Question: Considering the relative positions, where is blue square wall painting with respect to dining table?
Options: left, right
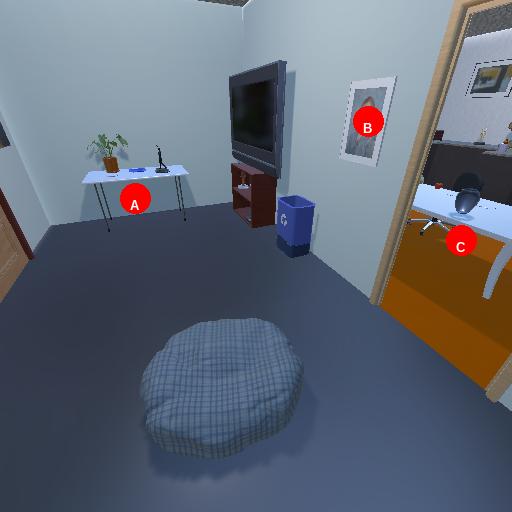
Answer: left